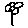
Label: flower